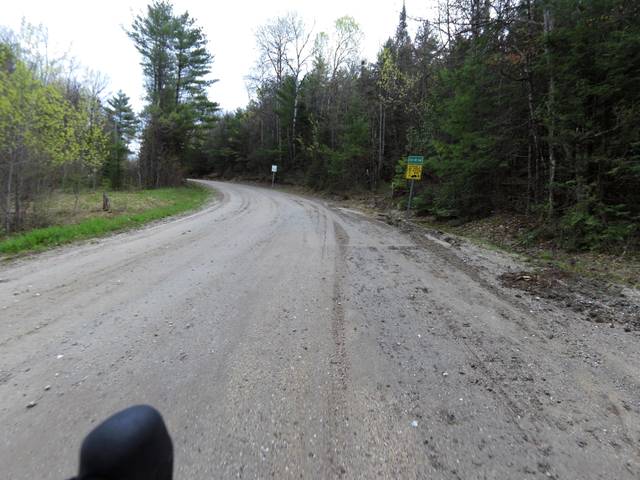
Region: Canada
Coordinates: 45.618, -75.879